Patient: sex F, age 38
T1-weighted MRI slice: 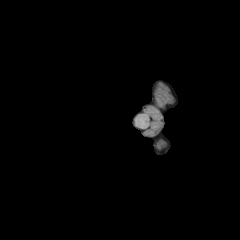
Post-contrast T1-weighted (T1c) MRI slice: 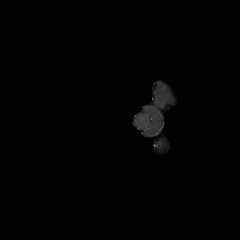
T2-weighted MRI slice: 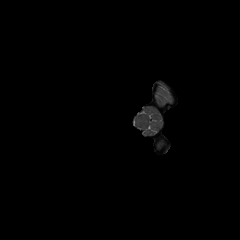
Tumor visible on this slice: no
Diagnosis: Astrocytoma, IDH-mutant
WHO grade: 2